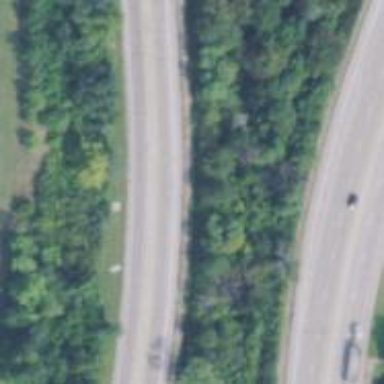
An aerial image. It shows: Trunk link highway.